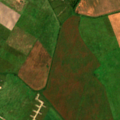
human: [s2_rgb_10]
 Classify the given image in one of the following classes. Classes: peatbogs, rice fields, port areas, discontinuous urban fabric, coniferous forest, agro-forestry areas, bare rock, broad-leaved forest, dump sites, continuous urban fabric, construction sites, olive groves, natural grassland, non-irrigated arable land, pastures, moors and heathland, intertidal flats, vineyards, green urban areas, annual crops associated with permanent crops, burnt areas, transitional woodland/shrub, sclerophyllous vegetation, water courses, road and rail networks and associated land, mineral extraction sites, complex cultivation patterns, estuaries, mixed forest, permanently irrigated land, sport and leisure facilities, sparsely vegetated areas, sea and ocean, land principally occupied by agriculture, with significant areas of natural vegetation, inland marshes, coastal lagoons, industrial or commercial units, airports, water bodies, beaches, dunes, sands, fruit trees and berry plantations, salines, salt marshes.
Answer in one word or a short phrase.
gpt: construction sites, non-irrigated arable land, pastures